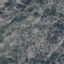
Land use / land cover class: HerbaceousVegetation